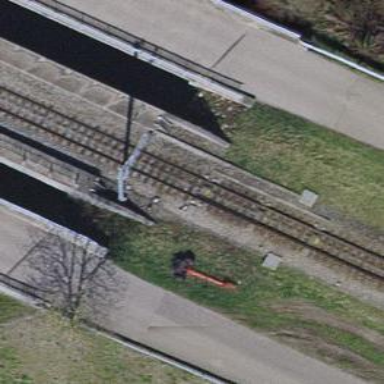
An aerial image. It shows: Railway with electrified contact lines.